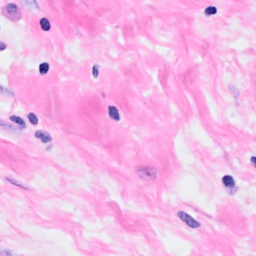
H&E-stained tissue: Breast